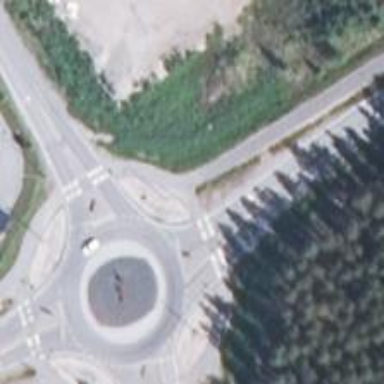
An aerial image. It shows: Marked crossing on the road.